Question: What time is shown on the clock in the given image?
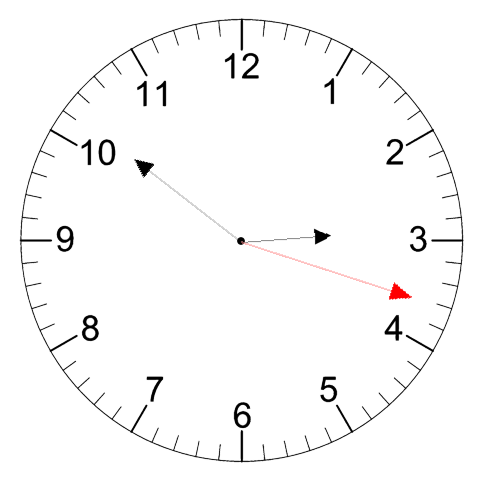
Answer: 02:51:18